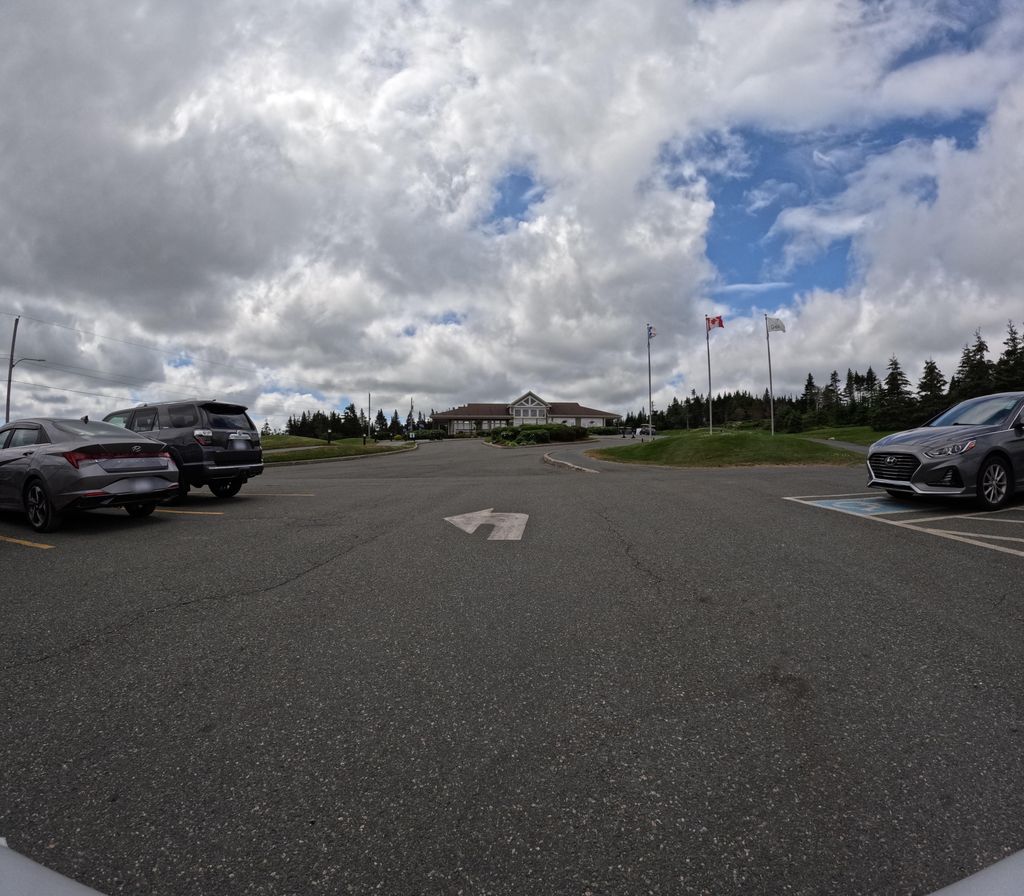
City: st_johns